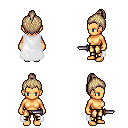
a pixel art fantasy rpg character, female body template, human, tanned skin, white cape, gold greaves, white blonde short topknot hairstyle, dagger, four views (front, back, left, right), 2x2 character sprite sheet, small pixel art, hard edges, no anti-aliasing